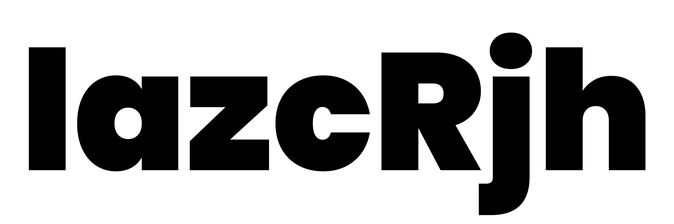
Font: Poppins-Black